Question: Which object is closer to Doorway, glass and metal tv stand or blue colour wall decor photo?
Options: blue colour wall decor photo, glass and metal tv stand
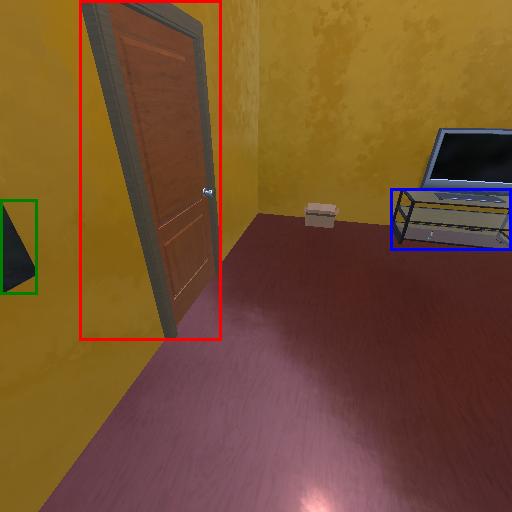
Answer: blue colour wall decor photo